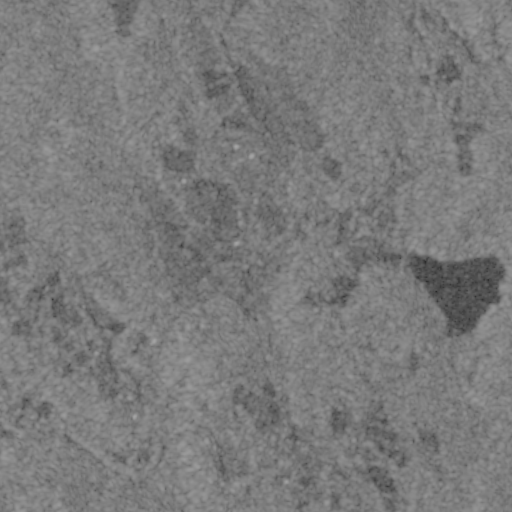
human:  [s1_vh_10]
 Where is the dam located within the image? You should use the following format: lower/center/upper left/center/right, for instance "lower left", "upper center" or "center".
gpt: The dam is located in the center right of the image.
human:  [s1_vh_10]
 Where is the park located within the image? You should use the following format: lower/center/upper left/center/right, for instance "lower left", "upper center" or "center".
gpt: The park is located in the lower left of the image.
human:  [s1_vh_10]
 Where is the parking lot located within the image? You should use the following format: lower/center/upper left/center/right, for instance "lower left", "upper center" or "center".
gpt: The parking lot is located in the lower left of the image.
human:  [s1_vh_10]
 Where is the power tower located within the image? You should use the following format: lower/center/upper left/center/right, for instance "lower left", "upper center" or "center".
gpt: There is no power tower in the image.

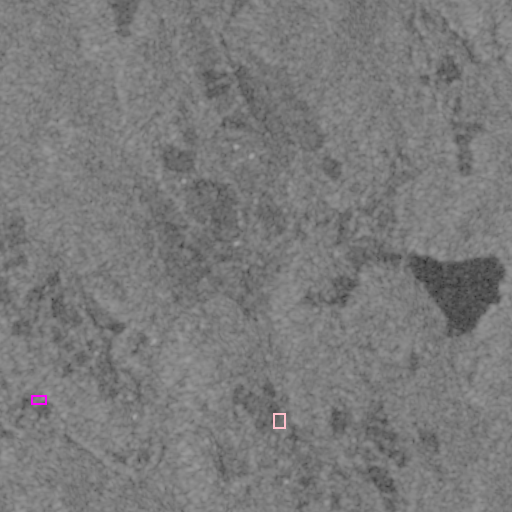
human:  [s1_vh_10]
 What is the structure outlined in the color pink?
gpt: The structure outlined in pink is a park.
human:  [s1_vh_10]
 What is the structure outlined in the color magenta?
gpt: The structure outlined in magenta is a building.
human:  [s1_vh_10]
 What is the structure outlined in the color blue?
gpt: There is no blue outline.